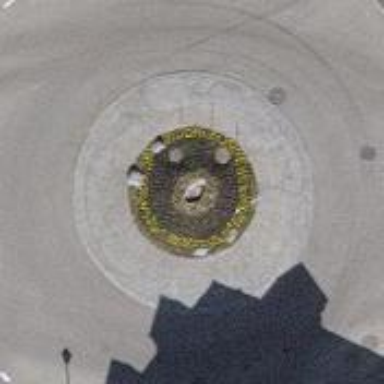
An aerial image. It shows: Roundabout at primary highway.